Question: I am trying to create a grid of bargraphs that show the average for different species. I am using the 'iris' dataset for this question.
I summarised the data, melted it into long form long, and tried to use 'facet_wrap'.
'''
iris %>%
group_by(Species) %>%
summarise(M.Sepal.Length=mean(Sepal.Length),
M.Sepal.Width=mean(Sepal.Width),
M.Petal.Length= mean(Petal.Length),
M.Petal.Width=mean(Petal.Width)) %>%
gather(key = Part, value = Value, M.Sepal.Length:M.Petal.Width) %>%
ggplot(., aes(Part, Value, group = Species, fill=Species)) +
geom_col(position = "dodge") +
facet_grid(cols=vars(Part)) +
facet_grid(cols = vars(Part))
'''
However, the graph I am getting has x.axis labels that are strung across each facet grid. Additionally the clustered graphs are not centered within each facet box. Instead they appear at the location of their respective x-axis label. I'd like to get rid of the x-axis labels, center the graphs, and scale the graphs within each facet.
Here is an image of the resulting graph marked up with my expected output:

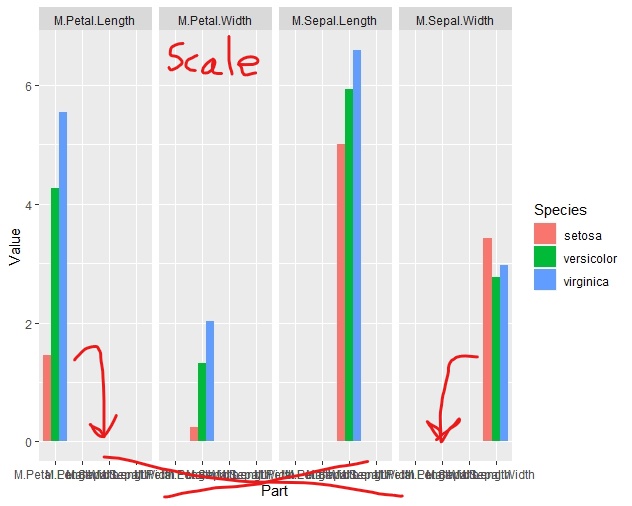
Answer: Perhaps this is what you're looking for?
The key changes are:
1. Remove Part as the variable mapped to x, that way the data is plotted in the same location in every facet
2. Switch to facet_wrap so you can use scales = "free_y"
3. Use labs to manually add the x title
4. Add theme to get rid of the x-axis ticks and tick labels.
'''
library(ggplot2)
library(dplyr) # Version >= 1.0.0
iris %>%
group_by(Species) %>%
summarise(across(1:4, mean, .names = "M.{col}")) %>%
gather(key = Part, value = Value, M.Sepal.Length:M.Petal.Width) %>%
ggplot(., aes(x = 1, y = Value, group = Species, fill=Species)) +
geom_col(position = "dodge") +
facet_wrap(.~Part, nrow = 1, scales = "free_y") +
labs(x = "Part") +
theme(axis.ticks.x = element_blank(),
axis.text.x = element_blank())
'''
<URL>
I also took the liberty of switching out your manual call to 'summarise' with the new 'across' functionality.
Here's how you might also calculate error bars:
'''
library(tidyr)
iris %>%
group_by(Species) %>%
summarise(across(1:4, list(M = mean, SE = ~ sd(.)/sqrt(length(.))),
.names = "{fn}_{col}")) %>%
pivot_longer(-Species, names_to = c(".value","Part"),
names_pattern = "([SEM]+)_(.+)") %>%
ggplot(., aes(x = 1, y = M, group = Species, fill=Species)) +
geom_col(position = "dodge") +
geom_errorbar(aes(ymin = M - SE, ymax = M + SE), width = 0.5,
position = position_dodge(0.9)) +
facet_wrap(.~Part, nrow = 1, scales = "free_y") +
labs(x = "Part", y = "Value") +
theme(axis.ticks.x = element_blank(),
axis.text.x = element_blank())
'''
<URL>